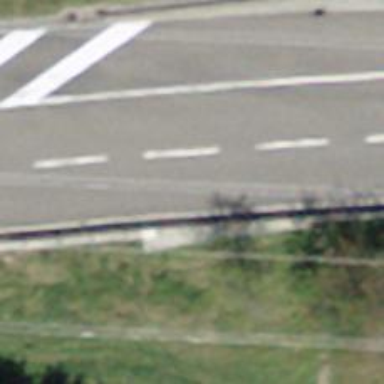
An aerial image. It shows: Asphalt road designated as trunk highway.